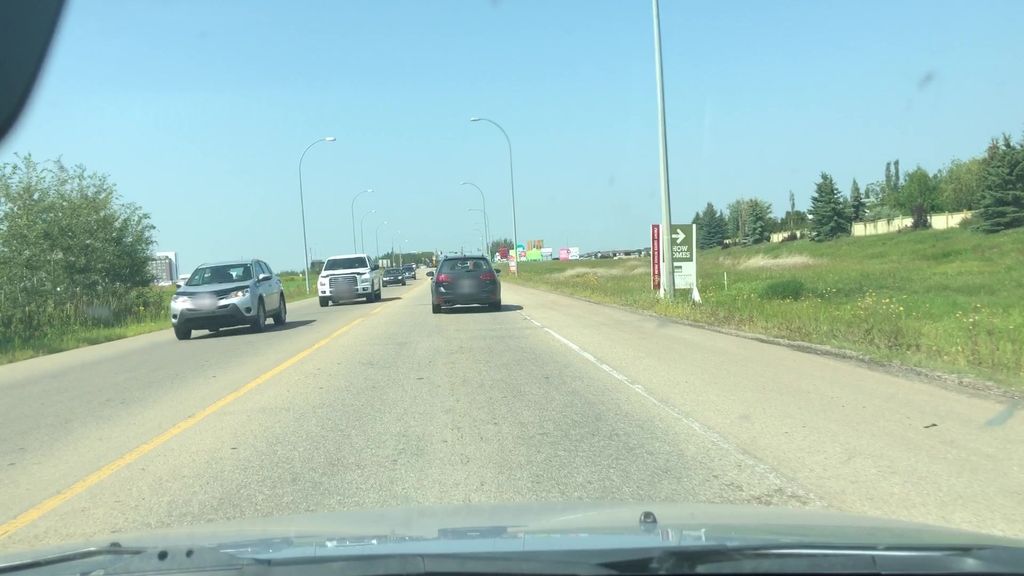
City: edmonton